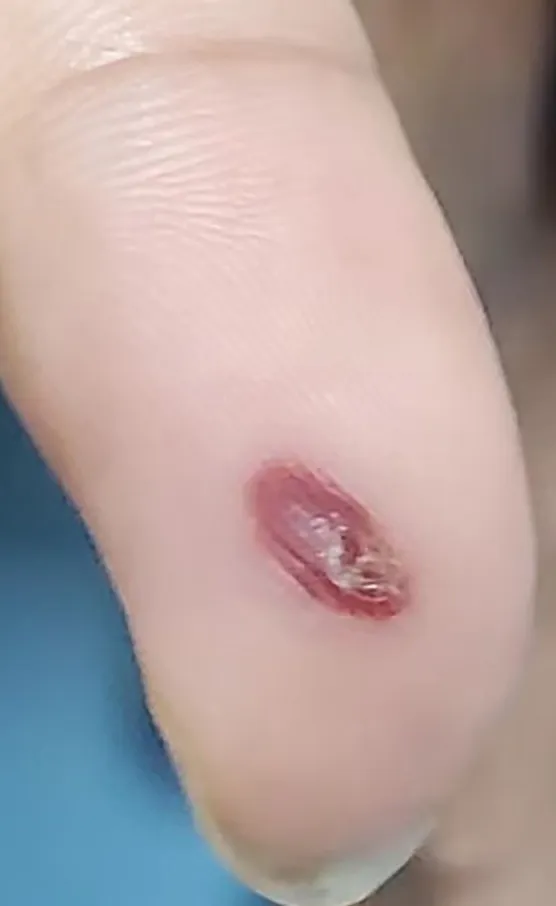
Primary skin lesions: Dark red erythema on the fingertips of the right hand, which did not fade under pressure, and partial breakage of the epidermis with desquamation.
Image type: medical_photograph (skin_photograph)